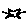
Label: cat